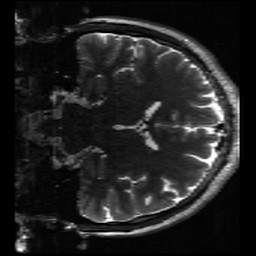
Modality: inplaneT2
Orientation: coronal